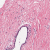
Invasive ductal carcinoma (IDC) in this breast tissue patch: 0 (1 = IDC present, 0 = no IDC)